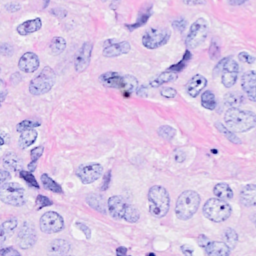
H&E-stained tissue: Breast